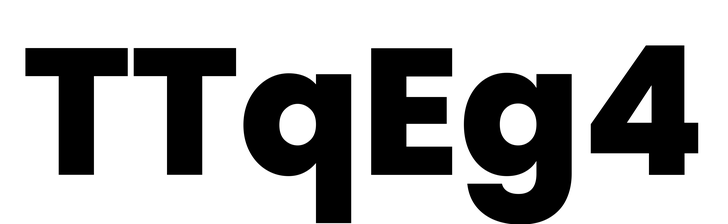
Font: Poppins-ExtraBold